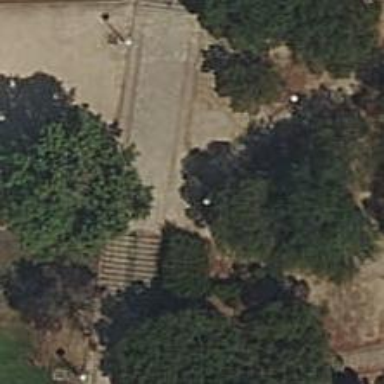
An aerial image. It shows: Road with steps.